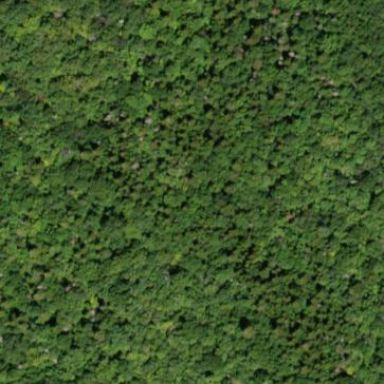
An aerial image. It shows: Evergreen woodland with needle-leaved trees.